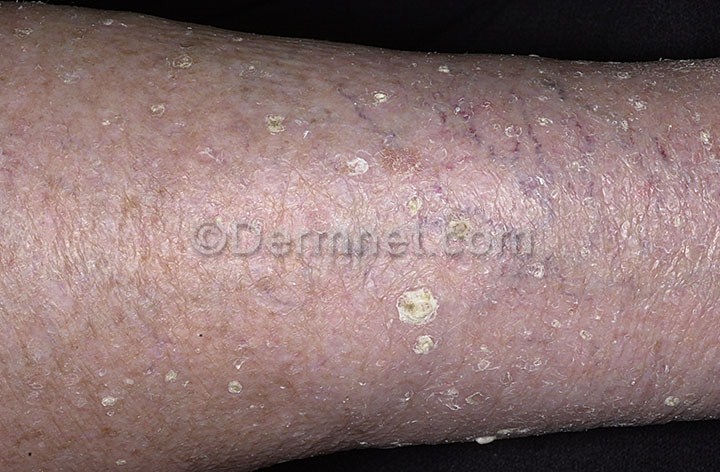
Disease: Seborrheic Keratoses and other Benign Tumors